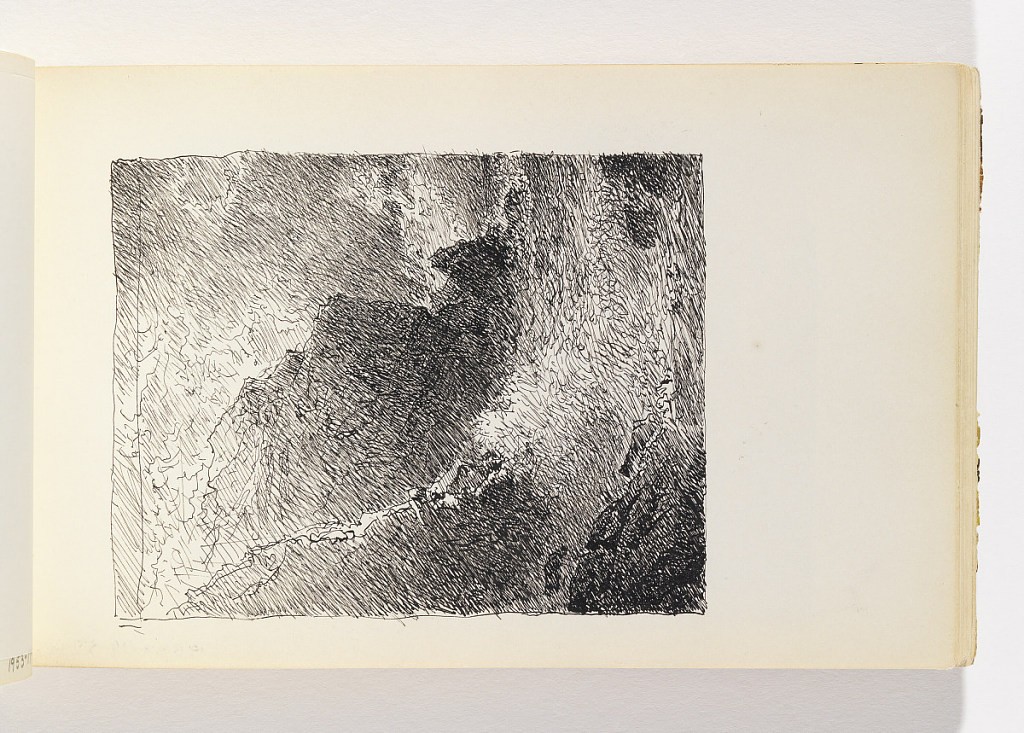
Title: Close Study of Waves on Rocks
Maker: William Trost Richards, American, 1833–1905
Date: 1890–1900
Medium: Pen and black ink on off-white wove paper
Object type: Sketchbook folio
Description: Detail study of waves breaking on rocks. Water crashing against large rock in left foreground and smaller rock in right foreground. Second and third rocks in left middle ground. Shadow/suggestion of further rocks in distance.